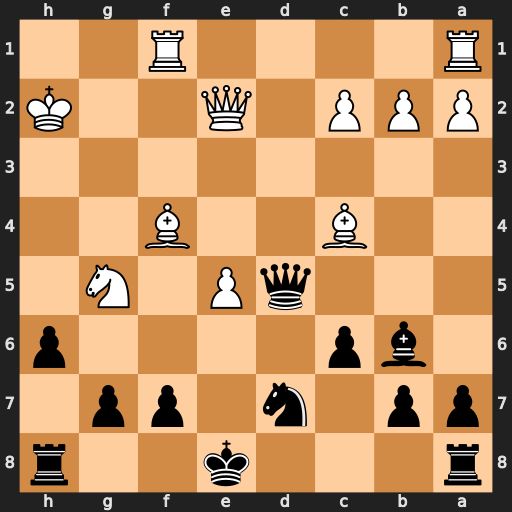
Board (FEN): r3k2r/pp1n1pp1/1bp4p/3qP1N1/2B2B2/8/PPP1Q2K/R4R2
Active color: b
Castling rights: kq
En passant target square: -
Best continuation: hxg5+ Kg3 gxf4+